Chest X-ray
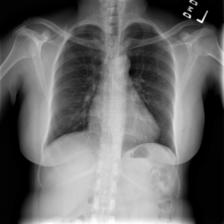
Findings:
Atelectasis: negative
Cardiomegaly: negative
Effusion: negative
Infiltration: positive
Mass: negative
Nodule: negative
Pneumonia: negative
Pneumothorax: negative
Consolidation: negative
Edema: negative
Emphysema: negative
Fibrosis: negative
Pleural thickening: negative
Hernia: negative